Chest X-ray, PA view. Patient: 37 years old, sex F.
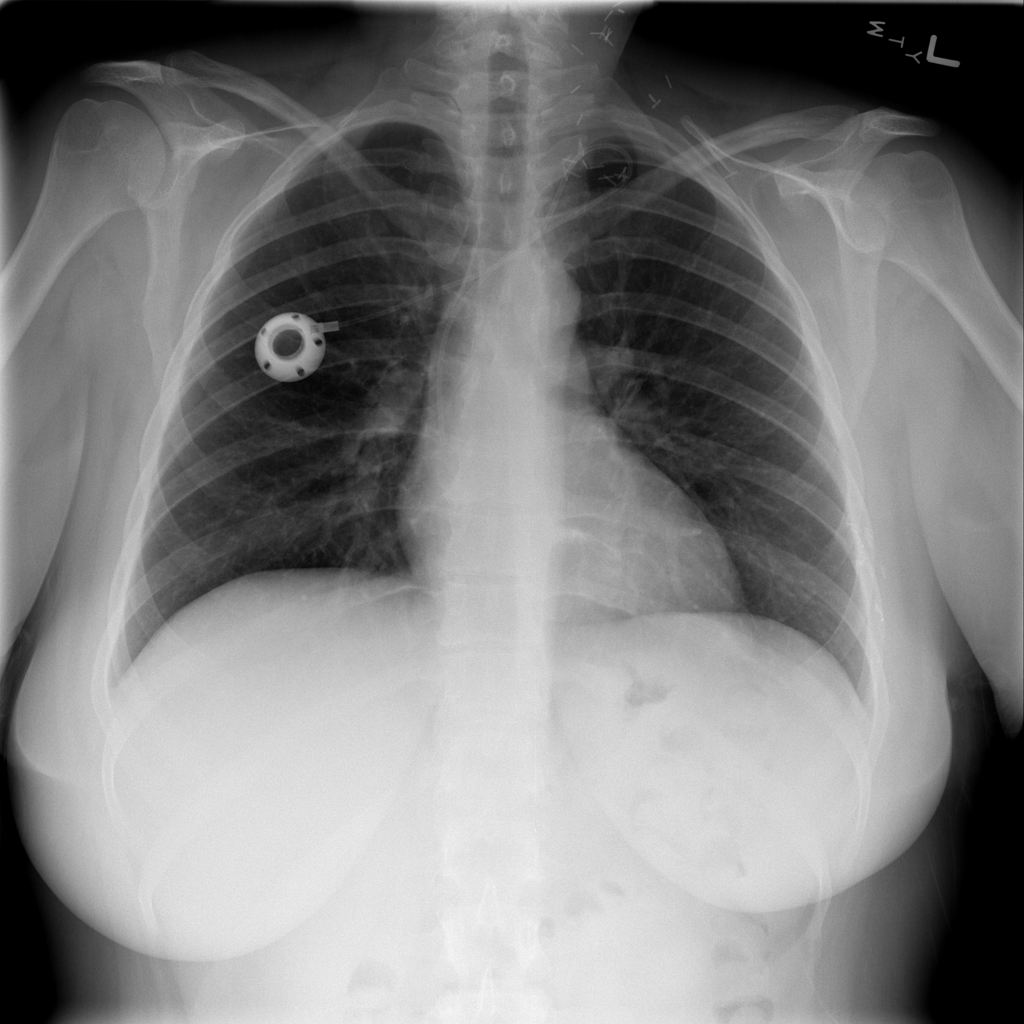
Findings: No Finding